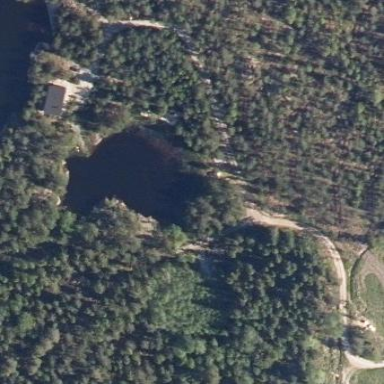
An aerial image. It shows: Pond surrounded by natural water.